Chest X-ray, PA view. Patient: 28 years old, sex F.
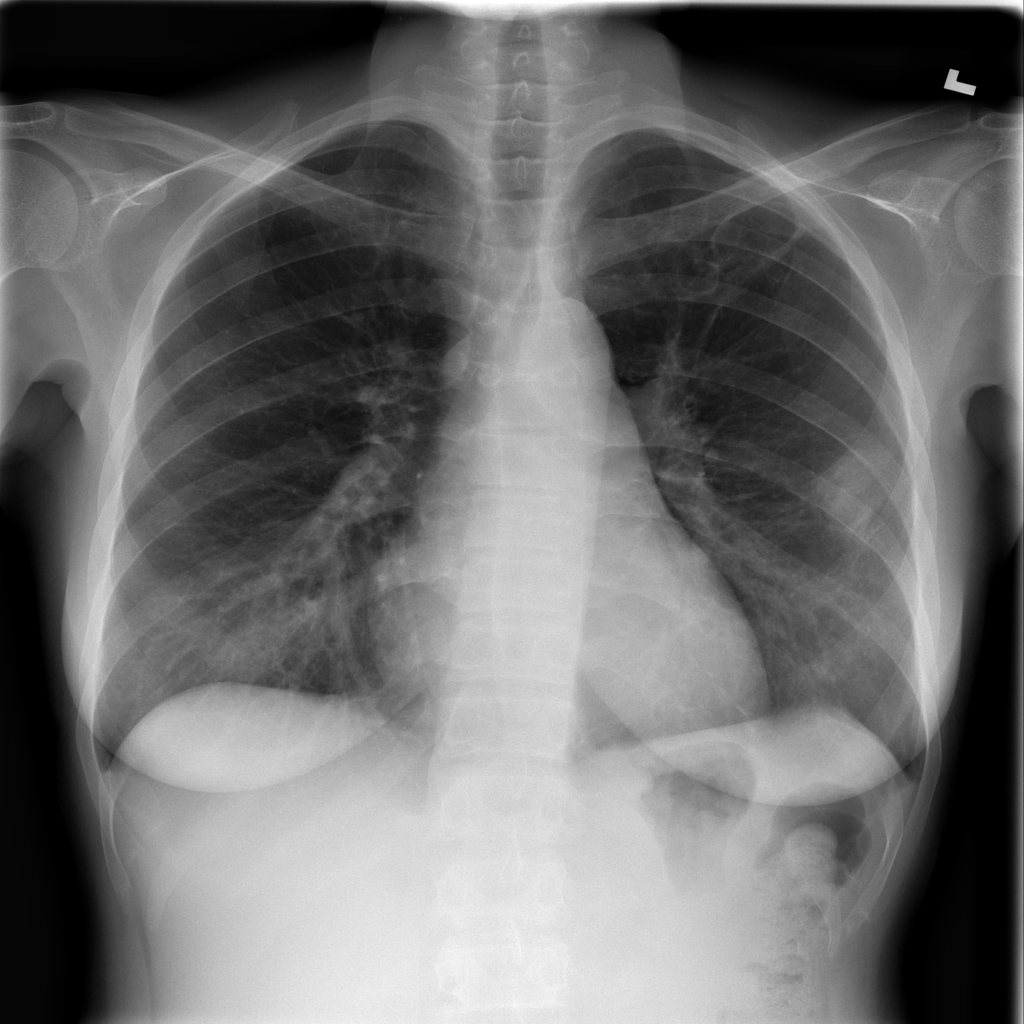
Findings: Infiltration